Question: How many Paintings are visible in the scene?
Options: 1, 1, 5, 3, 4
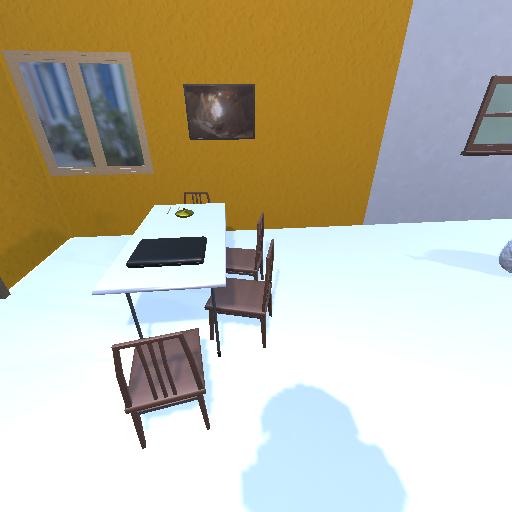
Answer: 1